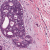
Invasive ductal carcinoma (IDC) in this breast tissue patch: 0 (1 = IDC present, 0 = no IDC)